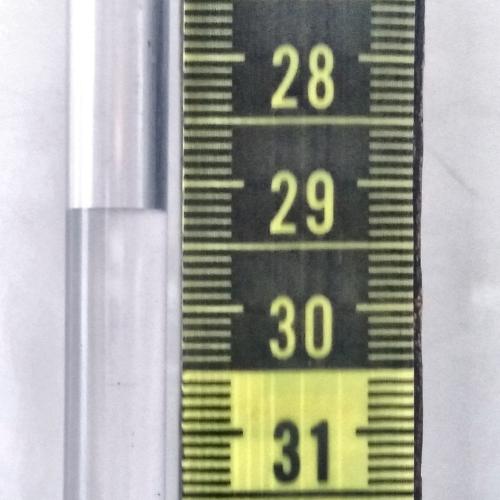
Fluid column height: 29.2 cm